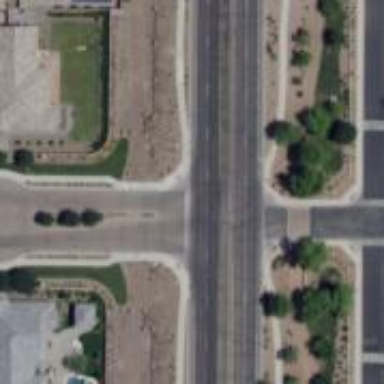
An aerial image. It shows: Unmarked crossing on the road.